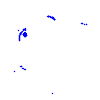
Particle: pion